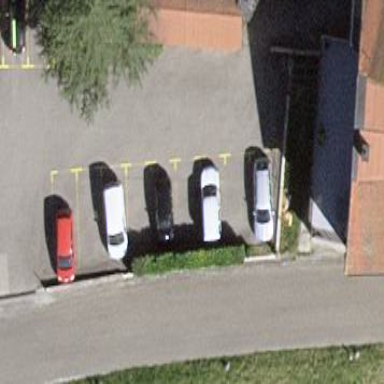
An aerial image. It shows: Parking area.